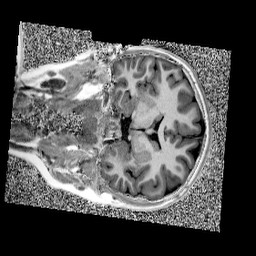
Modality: UNIT1
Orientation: coronal
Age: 10
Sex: female
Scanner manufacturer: siemens
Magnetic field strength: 3 T
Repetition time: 4 s
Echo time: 0.00303 s